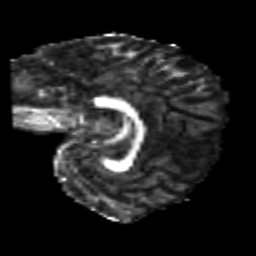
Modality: FA
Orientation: sagittal
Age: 21
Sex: female
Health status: healthy
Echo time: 0.074 s